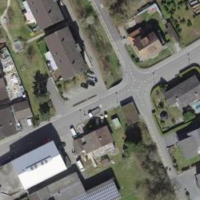
EUNIS habitat code: 54
Species observed at this site:
Onopordum acanthium